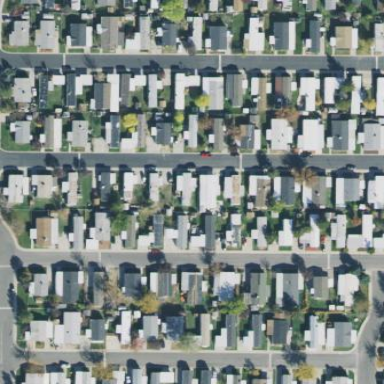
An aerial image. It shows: Residential area designated as mobile home park.